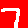
Digit: 7